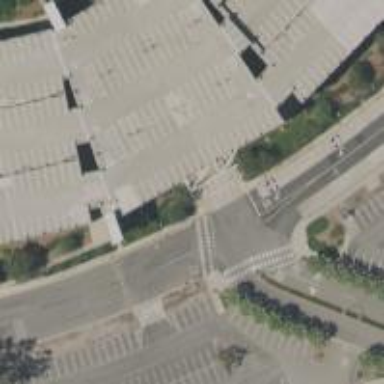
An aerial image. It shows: Pedestrian crossing with zebra markings on footway.